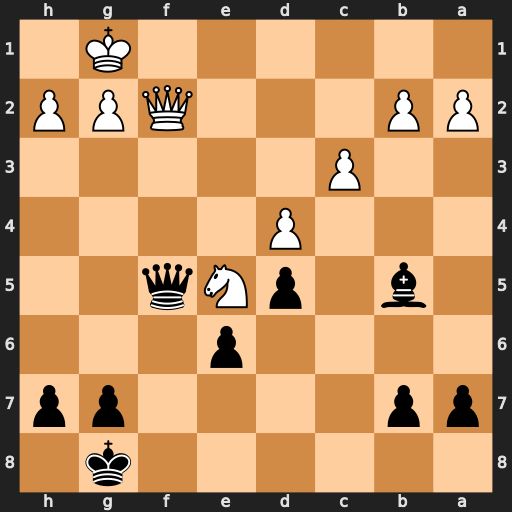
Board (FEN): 6k1/pp4pp/4p3/1b1pNq2/3P4/2P5/PP3QPP/6K1
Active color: b
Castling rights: -
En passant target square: -
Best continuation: Qb1+ Qe1 Qxe1#